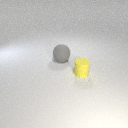
large gray rubber sphere behind small yellow rubber cylinder